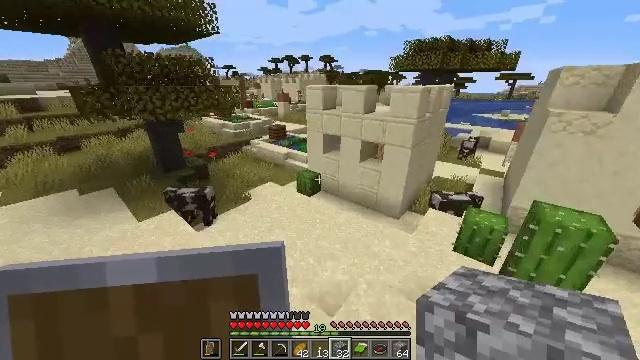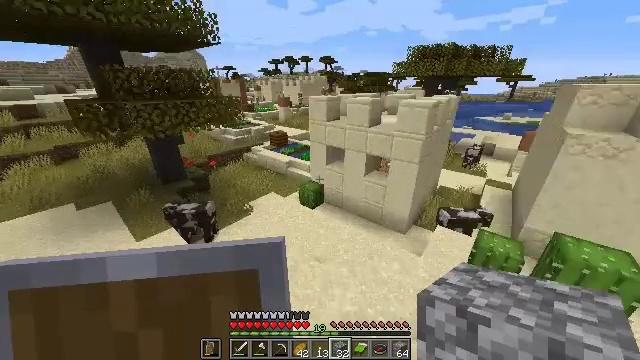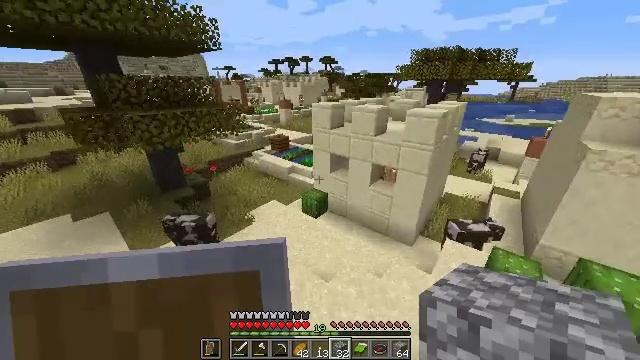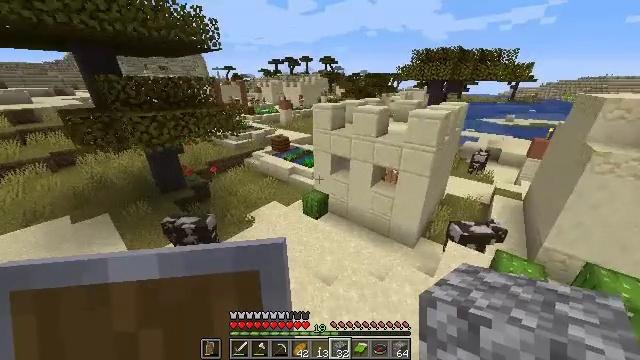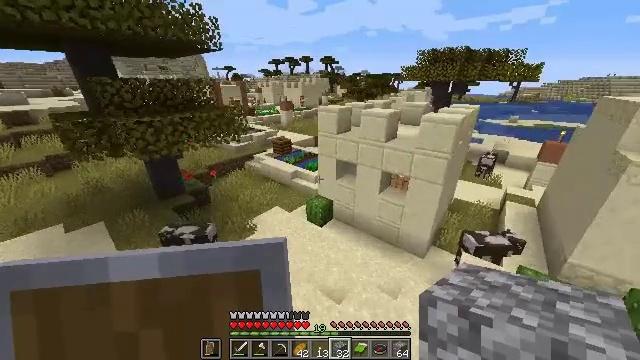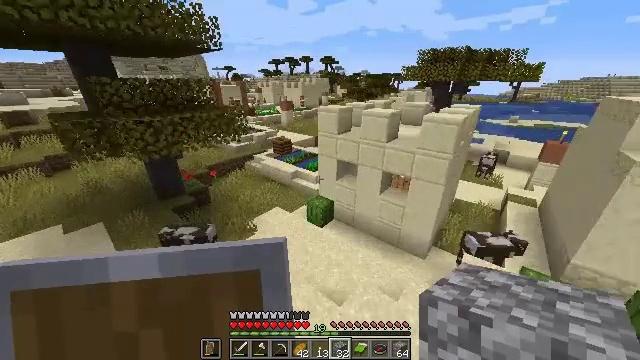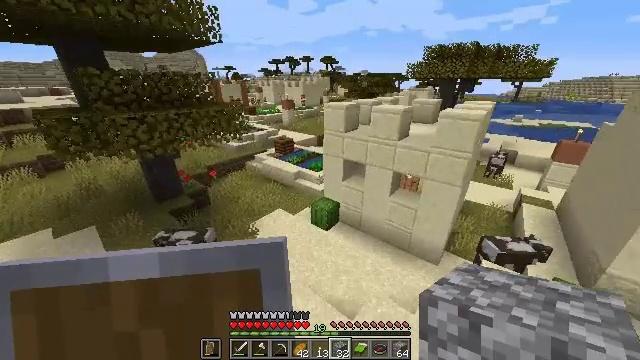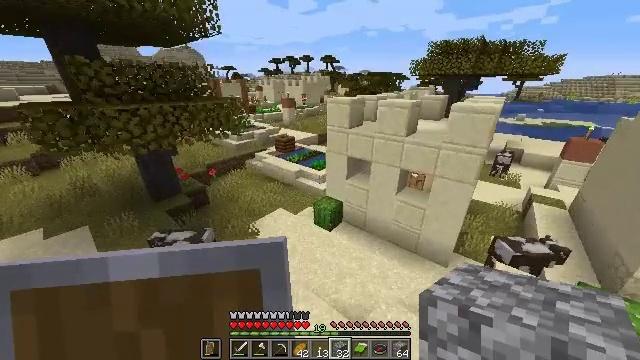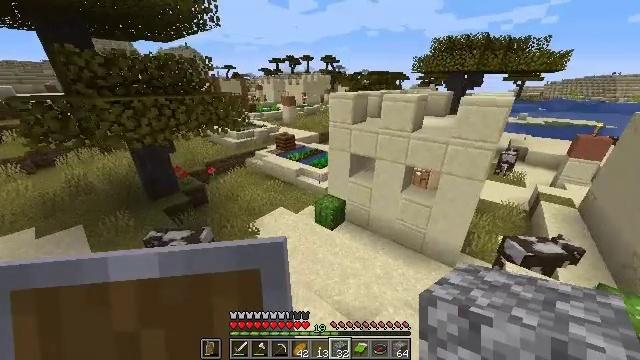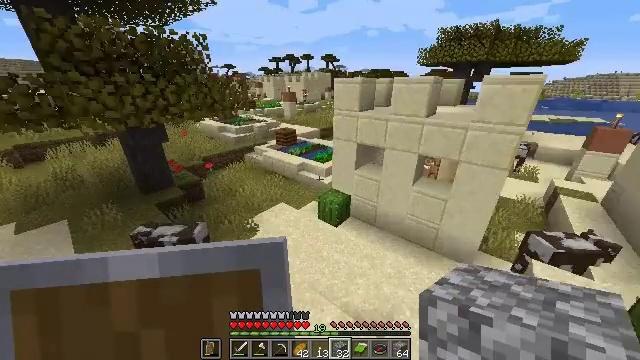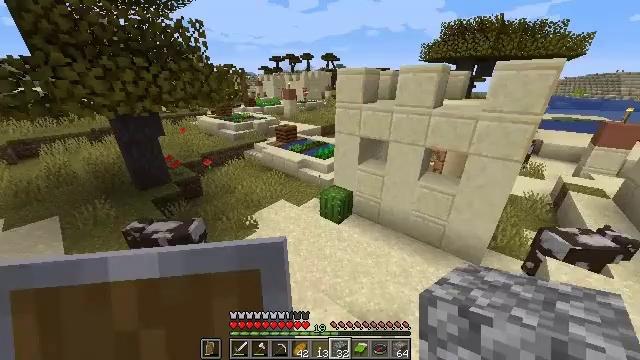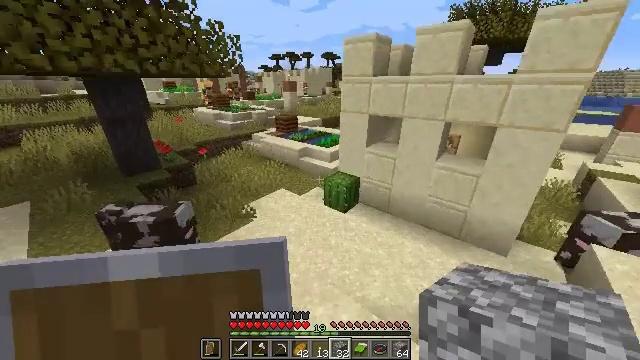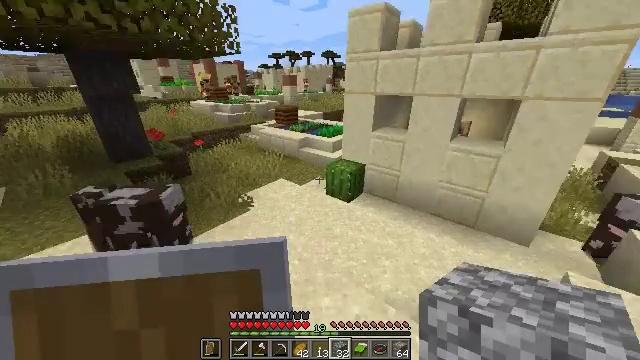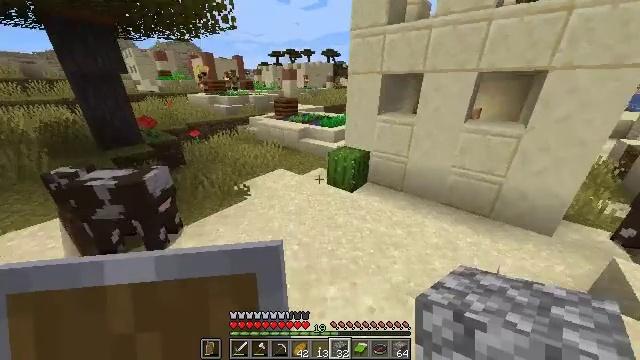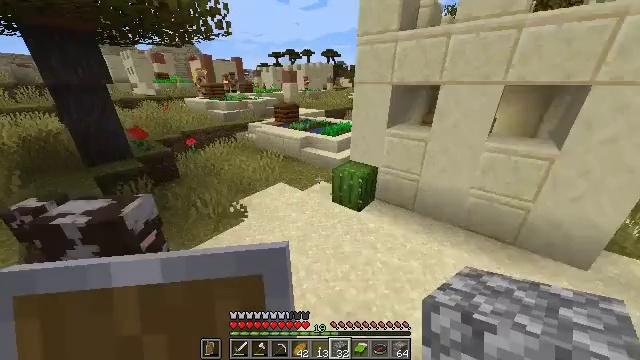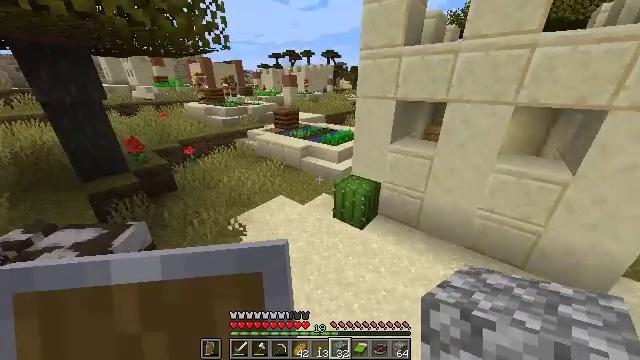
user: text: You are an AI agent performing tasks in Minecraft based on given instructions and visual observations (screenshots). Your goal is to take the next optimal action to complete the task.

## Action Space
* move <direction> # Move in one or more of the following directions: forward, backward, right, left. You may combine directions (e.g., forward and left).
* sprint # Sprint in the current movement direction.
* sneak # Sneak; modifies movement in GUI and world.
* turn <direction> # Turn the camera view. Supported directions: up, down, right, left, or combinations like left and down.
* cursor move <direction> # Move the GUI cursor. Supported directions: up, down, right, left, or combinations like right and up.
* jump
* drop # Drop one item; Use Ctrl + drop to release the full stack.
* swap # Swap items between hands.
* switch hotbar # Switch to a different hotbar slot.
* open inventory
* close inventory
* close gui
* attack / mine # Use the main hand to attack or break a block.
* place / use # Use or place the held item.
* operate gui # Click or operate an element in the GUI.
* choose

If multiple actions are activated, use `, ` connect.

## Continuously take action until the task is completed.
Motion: motion action
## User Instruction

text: Mine acacia log from the tree's trunk.
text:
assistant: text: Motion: move forward and move left, jump
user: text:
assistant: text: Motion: move forward and move left, jump
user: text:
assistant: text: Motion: move forward and move left, jump
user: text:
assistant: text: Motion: move forward and move left, jump
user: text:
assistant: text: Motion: move forward and move left, jump
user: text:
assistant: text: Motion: move forward, jump
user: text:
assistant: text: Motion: move forward, jump
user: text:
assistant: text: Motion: move forward, jump
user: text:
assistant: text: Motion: move forward, jump
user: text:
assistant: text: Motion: move forward, jump
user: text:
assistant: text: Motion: move forward, jump
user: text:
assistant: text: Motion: move forward, jump
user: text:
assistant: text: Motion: move forward, jump
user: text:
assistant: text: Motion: move forward, jump
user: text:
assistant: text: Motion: move forward, jump
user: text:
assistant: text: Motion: move forward, jump
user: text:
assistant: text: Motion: move forward and move left, jump
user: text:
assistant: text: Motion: move forward and move left, jump
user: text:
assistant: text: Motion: move forward and move left, jump
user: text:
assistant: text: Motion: move forward and move left, jump
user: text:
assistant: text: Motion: move forward and move left, jump
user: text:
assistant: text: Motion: move forward and move left, jump
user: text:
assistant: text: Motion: move forward and move left, jump
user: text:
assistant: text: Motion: move forward and move left, jump
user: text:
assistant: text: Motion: move forward and move left, jump
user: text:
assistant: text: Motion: move forward and move left, jump
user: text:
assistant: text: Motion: move forward and move left, jump
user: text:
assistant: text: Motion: move forward and move left, jump
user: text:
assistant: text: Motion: move forward and move left
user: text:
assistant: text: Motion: move forward and move left